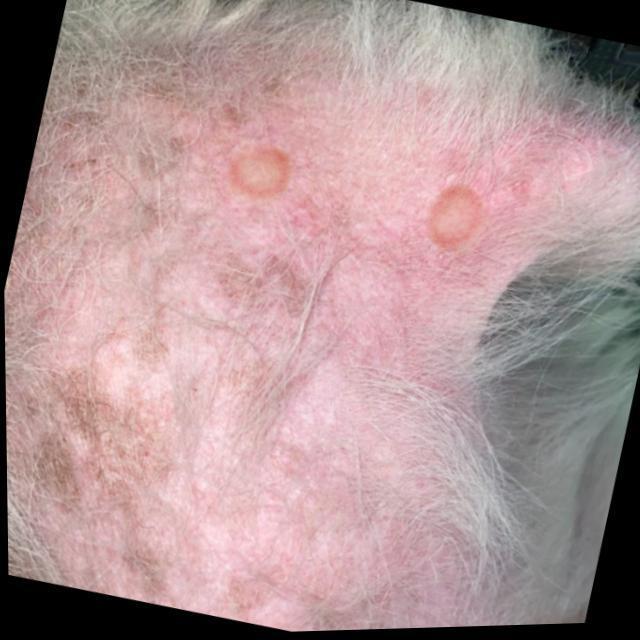
Canine ringworm (Dermatophytosis) — fungal infection caused by Microsporum or Trichophyton. Presents with circular alopecia, scaling, crusting, and broken hairs.